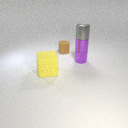
small purple metal cylinder below small purple metal cylinder